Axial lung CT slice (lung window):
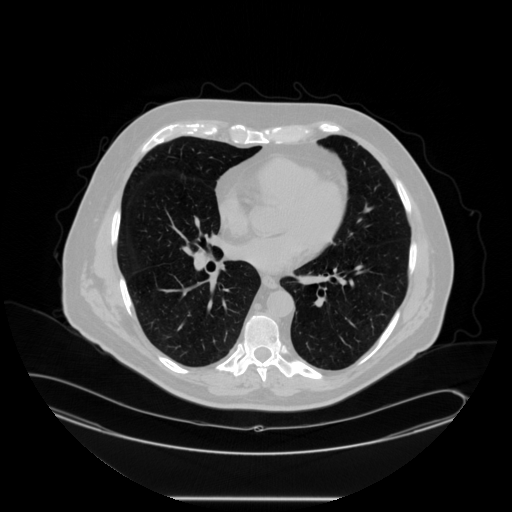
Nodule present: no